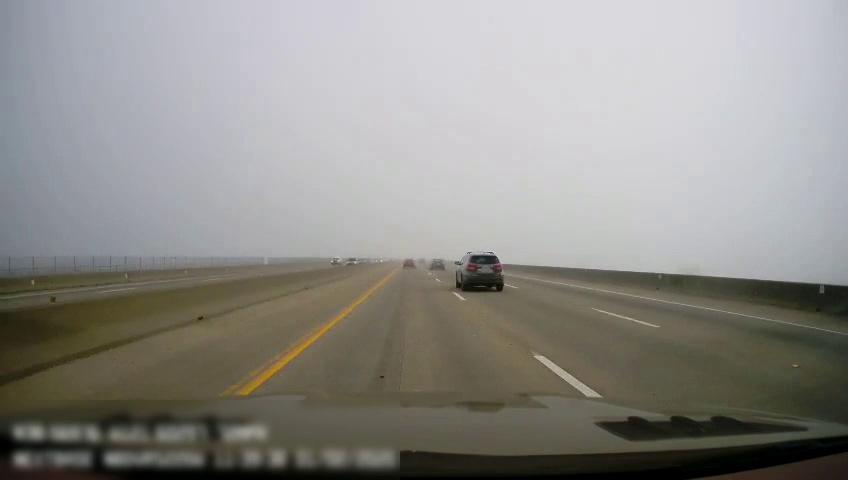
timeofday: Day
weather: Cloudy
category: Drivable Space
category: Drivable Space
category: Vehicles | SUV
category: Vehicles | Car
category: Vehicles | Car
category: Vehicles | SUV
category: Vehicles | Car
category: Lanes | Current Lane
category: Lanes | Current Lane
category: Lanes | Alternate Lane
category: Lanes | Alternate Lane
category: Lanes | Alternate Lane
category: Lanes | Opposite Lane
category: Lanes | Opposite Lane